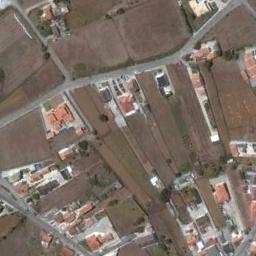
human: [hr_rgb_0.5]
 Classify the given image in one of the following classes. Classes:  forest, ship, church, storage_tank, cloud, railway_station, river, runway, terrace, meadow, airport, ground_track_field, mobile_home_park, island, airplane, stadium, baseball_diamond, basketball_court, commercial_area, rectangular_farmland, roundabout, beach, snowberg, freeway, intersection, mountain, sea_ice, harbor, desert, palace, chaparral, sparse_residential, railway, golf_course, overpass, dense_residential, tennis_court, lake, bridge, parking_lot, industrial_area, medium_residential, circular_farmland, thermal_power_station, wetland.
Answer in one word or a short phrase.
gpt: terrace